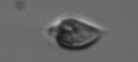
Label: Oxytoxum